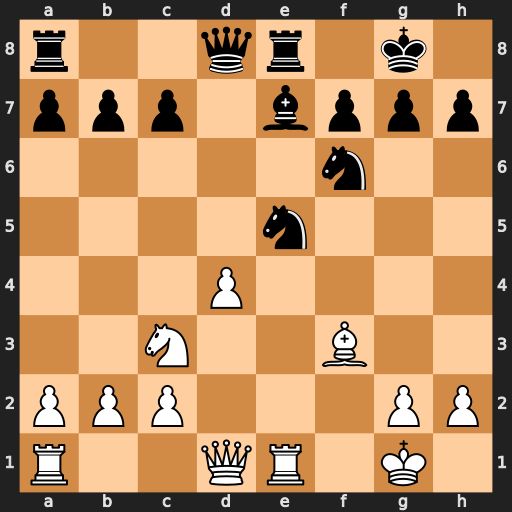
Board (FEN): r2qr1k1/ppp1bppp/5n2/4n3/3P4/2N2B2/PPP3PP/R2QR1K1
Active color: w
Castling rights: -
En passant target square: -
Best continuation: dxe5 Nd7 Bxb7 Bc5+ Kh1